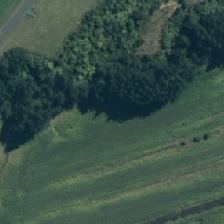
Land cover: shortrotation_cropland